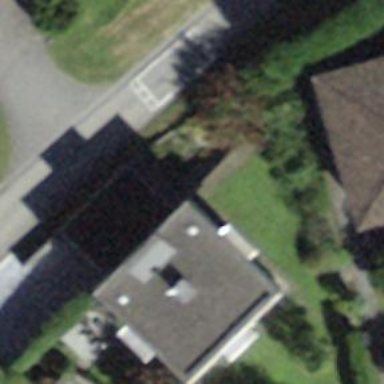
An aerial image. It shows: Detached building.